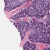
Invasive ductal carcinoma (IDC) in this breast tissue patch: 0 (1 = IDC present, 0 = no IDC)